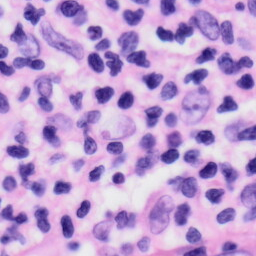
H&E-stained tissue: Skin